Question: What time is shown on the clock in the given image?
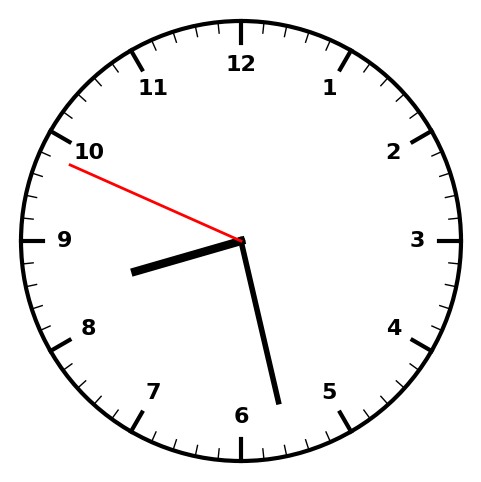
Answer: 08:27:49